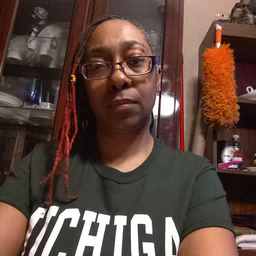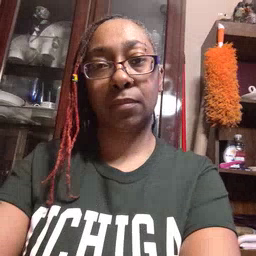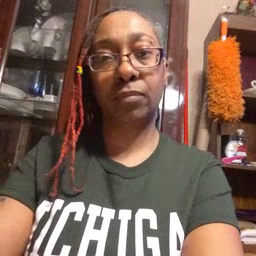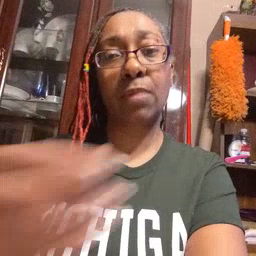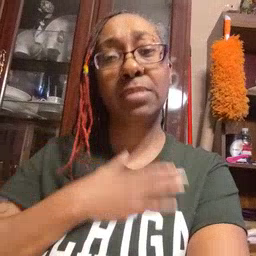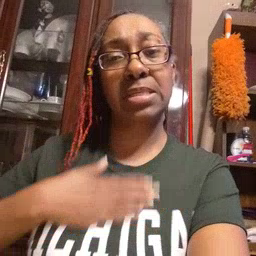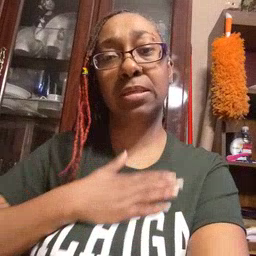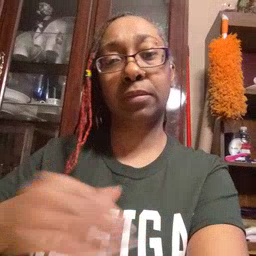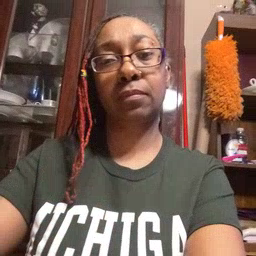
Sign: please